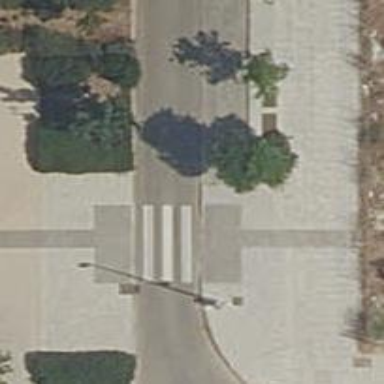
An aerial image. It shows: Uncontrolled road crossing.